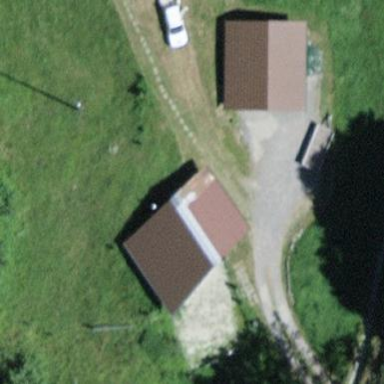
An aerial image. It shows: Rural barn.